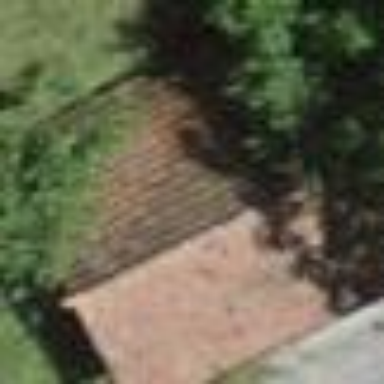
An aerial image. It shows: Barn.